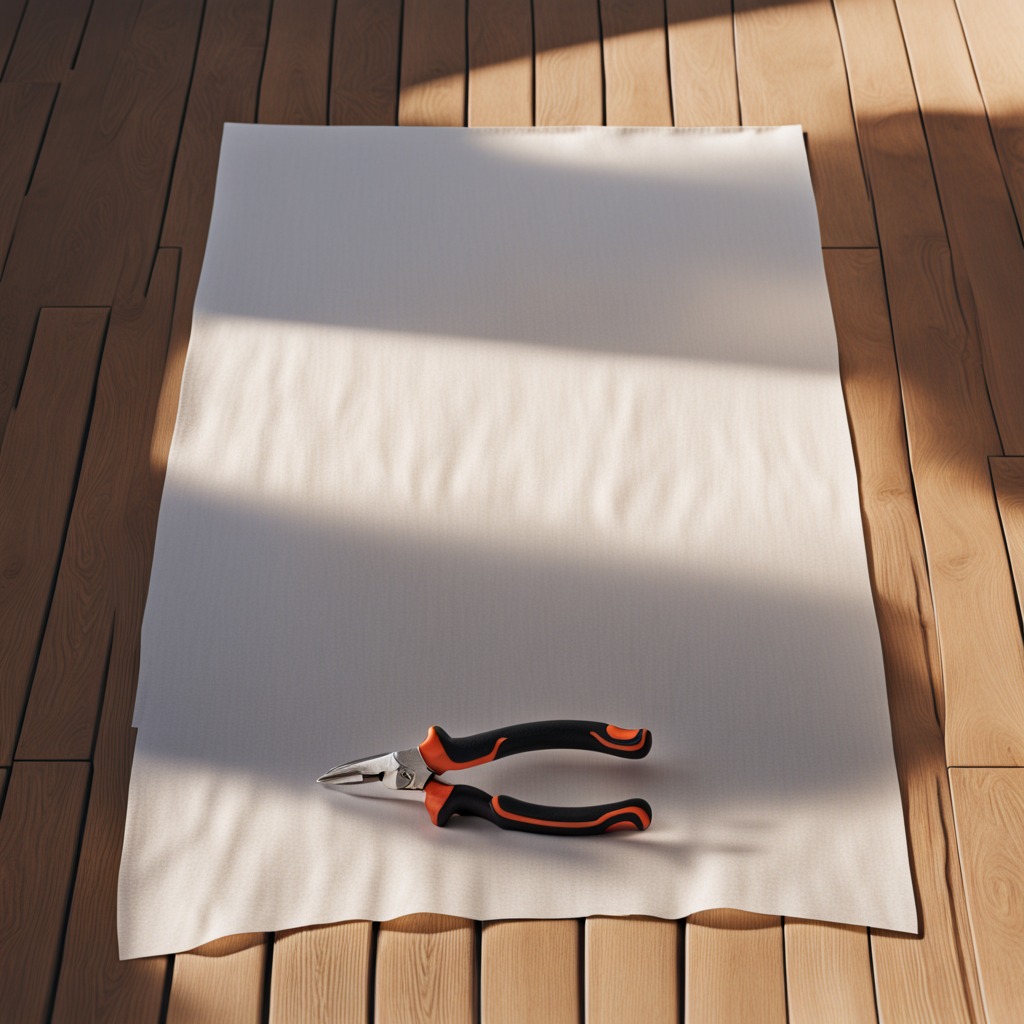
A plier is lying on the wooden table.